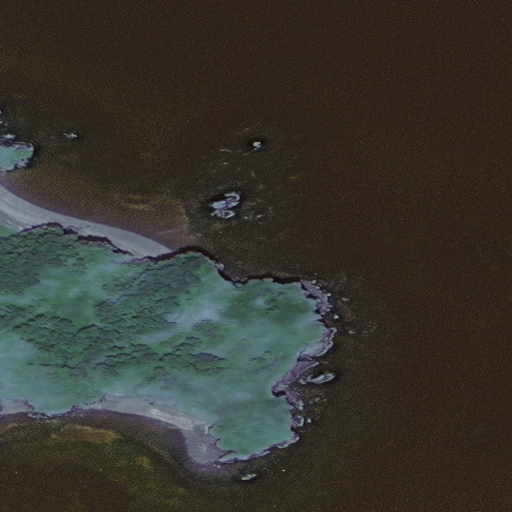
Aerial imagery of island in Alaska named Village Islands containing only unknown